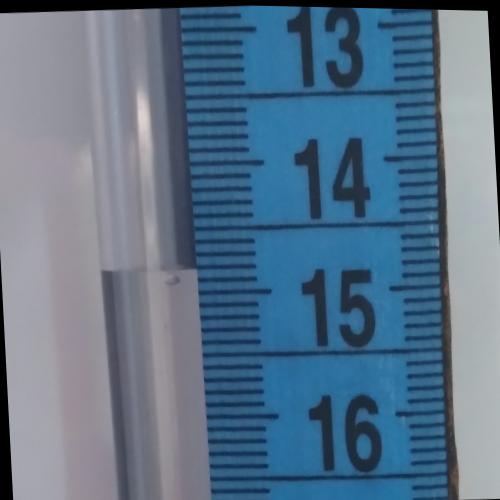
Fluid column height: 14.8 cm